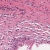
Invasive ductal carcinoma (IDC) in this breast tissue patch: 0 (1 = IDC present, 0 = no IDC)